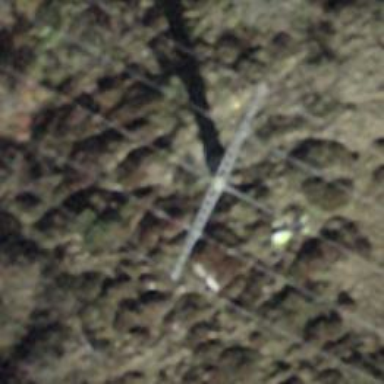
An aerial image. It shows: Power line is depicted.